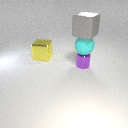
large gray rubber cube above small purple metal cylinder